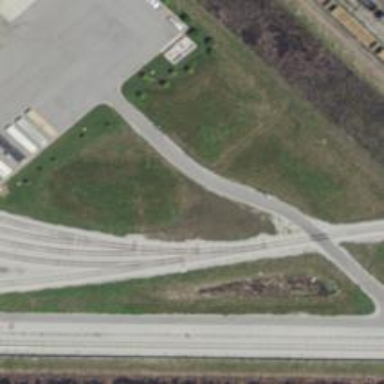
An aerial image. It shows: Rail spur service.